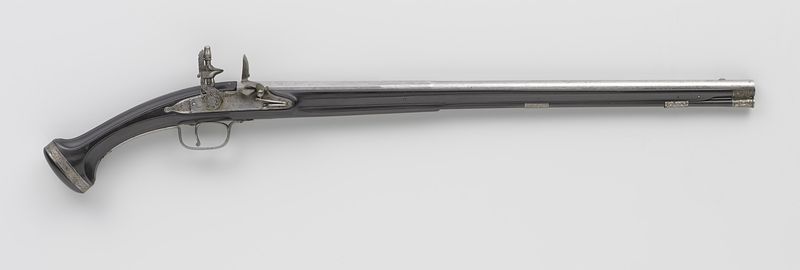
Titel: Vuursteenpistool
Künstler: Jan Aerts
Standort: Amsterdam
Institution: Rijksmuseum
Schlagwörter: gris, noir, chien, arme, canon, collection, acier, poudre, crosse, objet, pistolet, fusiel